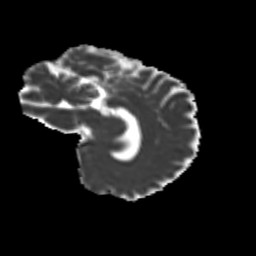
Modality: MD
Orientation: sagittal
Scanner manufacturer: siemens
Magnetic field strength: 3 T
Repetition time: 9.2 s
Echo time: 0.084 s